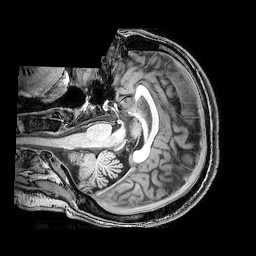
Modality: T1w
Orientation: axial
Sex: male
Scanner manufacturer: philips
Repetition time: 0.008073 s
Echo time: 0.00369 s